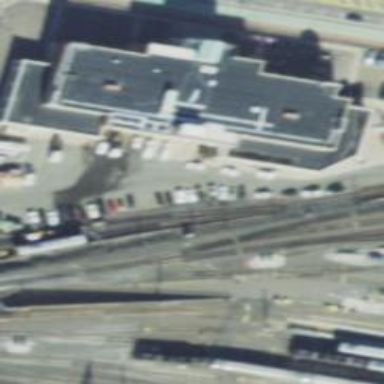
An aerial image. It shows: Railway yard used for servicing trains.